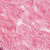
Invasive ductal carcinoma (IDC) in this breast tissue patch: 0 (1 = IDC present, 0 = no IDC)